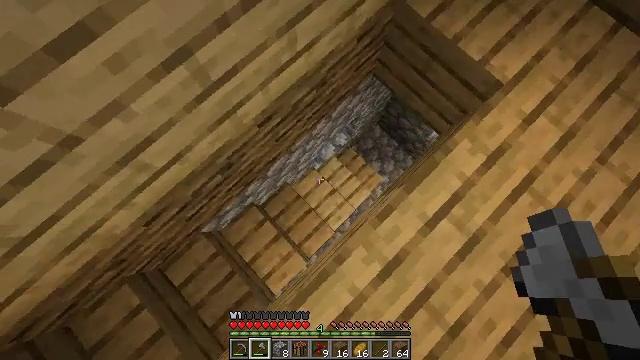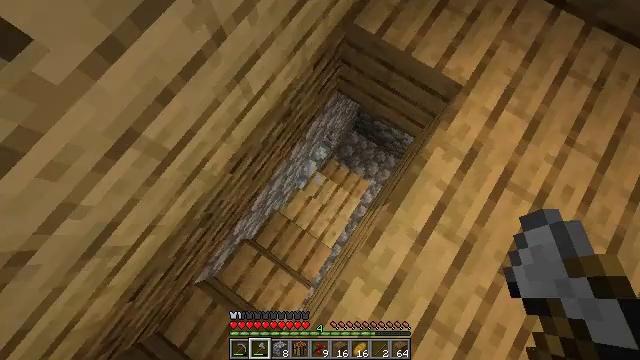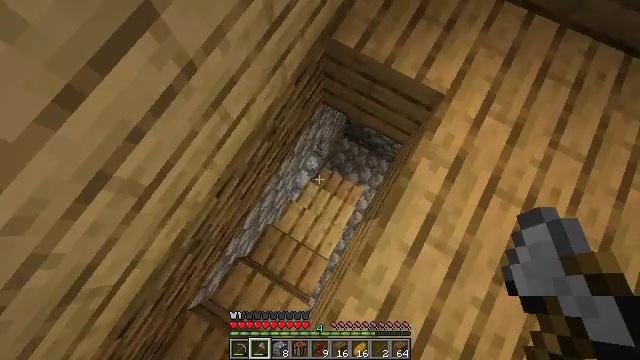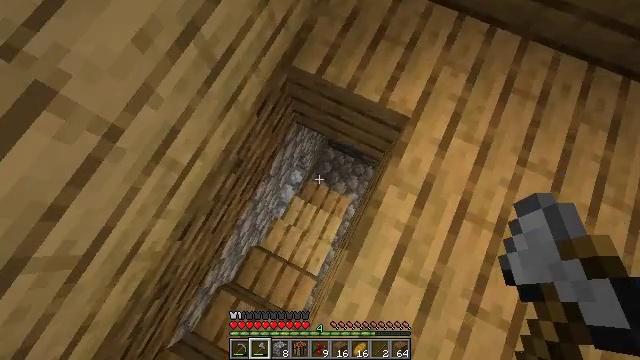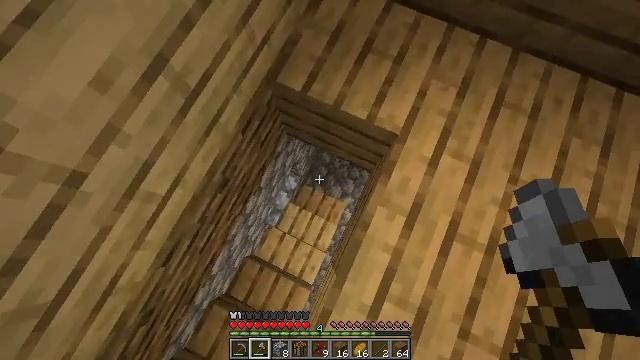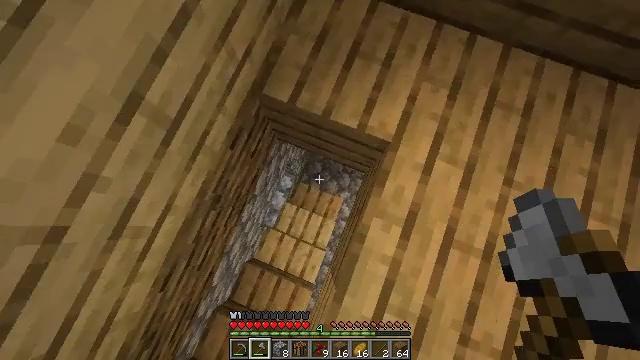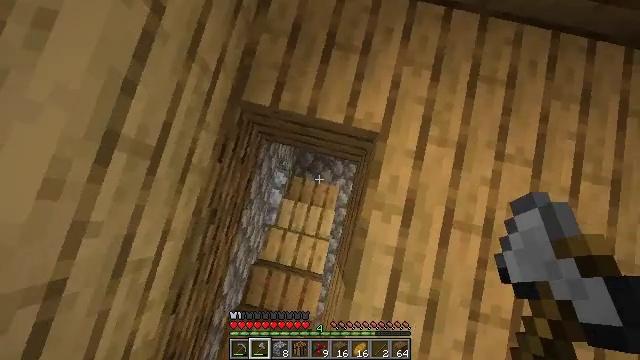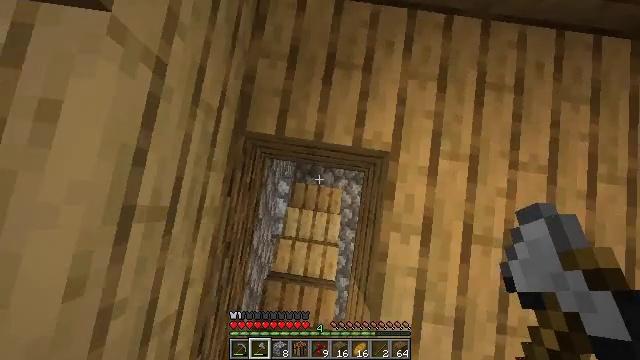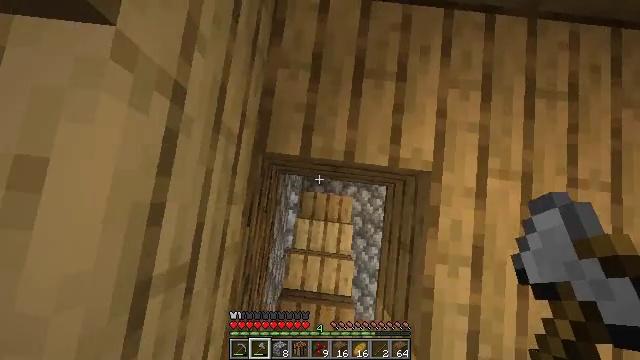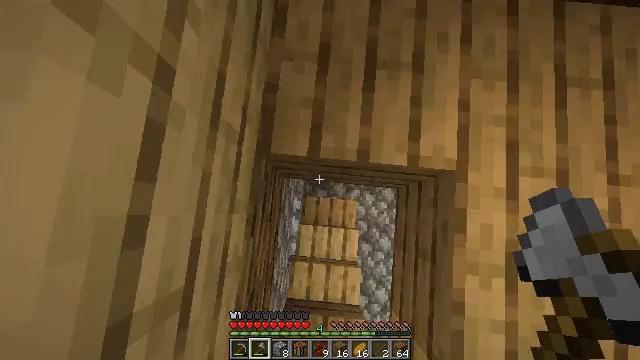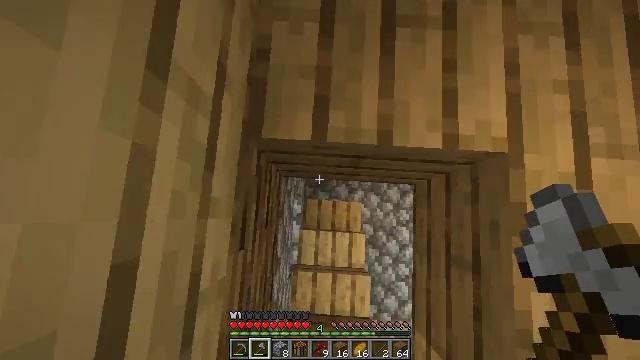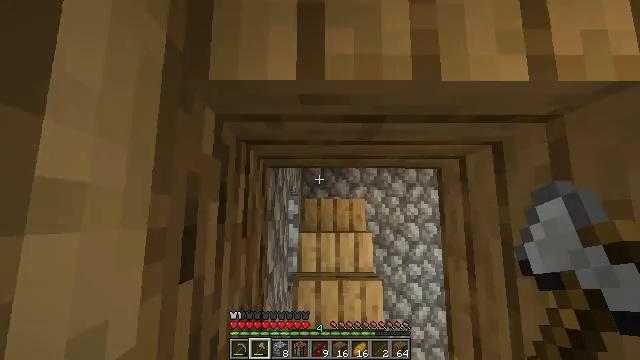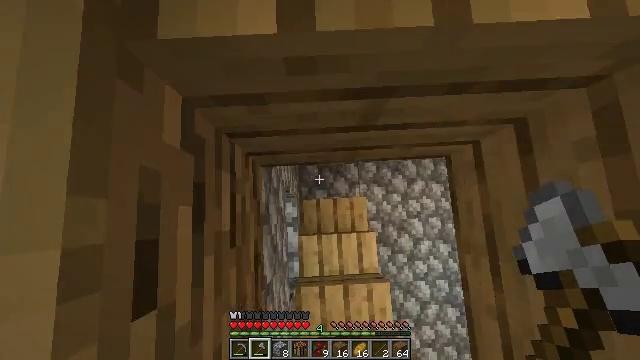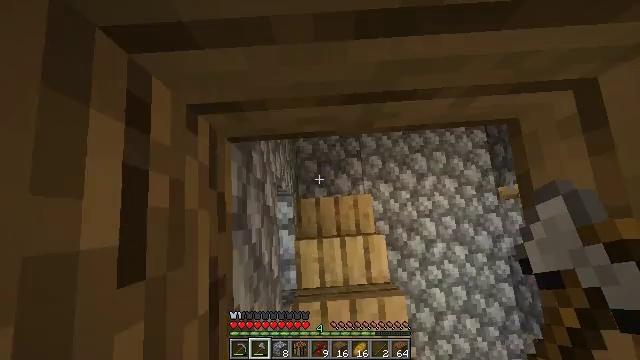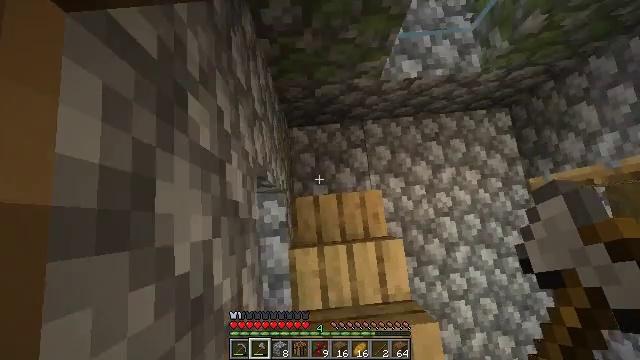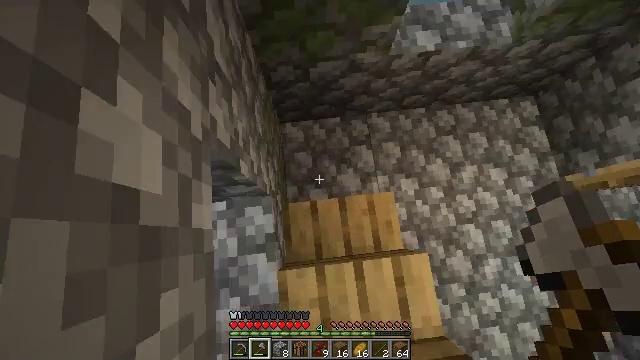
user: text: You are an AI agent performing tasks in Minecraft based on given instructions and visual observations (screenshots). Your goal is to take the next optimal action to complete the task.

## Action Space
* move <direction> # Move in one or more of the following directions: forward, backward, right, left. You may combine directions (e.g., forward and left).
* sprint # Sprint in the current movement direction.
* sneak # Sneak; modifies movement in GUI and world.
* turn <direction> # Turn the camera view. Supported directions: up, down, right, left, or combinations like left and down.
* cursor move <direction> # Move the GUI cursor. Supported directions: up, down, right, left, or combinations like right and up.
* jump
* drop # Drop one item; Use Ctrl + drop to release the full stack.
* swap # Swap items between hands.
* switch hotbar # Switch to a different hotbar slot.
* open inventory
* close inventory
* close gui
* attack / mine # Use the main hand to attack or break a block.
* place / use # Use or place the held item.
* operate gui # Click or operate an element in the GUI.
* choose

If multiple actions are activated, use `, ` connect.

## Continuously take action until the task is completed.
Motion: motion action
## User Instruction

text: Collect a hay block for crafting.
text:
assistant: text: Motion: move forward and move right, turn right and up
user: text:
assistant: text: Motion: move forward and move right, turn right and up
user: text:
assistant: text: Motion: move forward and move right, turn right
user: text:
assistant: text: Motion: move forward, turn right
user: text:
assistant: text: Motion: move forward, turn right and down
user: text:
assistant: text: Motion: move forward and move left, turn right and down
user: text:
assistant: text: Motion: move forward and move left, turn right and down
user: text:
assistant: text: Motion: move forward and move left, turn right
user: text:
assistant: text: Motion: move forward and move left, turn right
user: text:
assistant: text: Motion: move forward and move left, turn right
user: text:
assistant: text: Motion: move forward and move left, turn right
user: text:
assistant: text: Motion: move left, turn right
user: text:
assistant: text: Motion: move back and move left
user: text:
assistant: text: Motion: move back and move left, turn right
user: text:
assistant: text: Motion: move back and move right, turn right and up
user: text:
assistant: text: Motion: move back and move right, turn right and up
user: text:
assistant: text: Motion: move right, turn right and up
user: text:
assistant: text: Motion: move forward and move right, turn right and up
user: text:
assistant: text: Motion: move forward and move right, turn right and up
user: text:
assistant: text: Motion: move forward, turn right and up
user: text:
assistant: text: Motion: move forward, turn right and up
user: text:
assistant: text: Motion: move forward, turn right and up
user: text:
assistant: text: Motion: move forward, turn right and up
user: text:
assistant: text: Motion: move forward, turn right and up
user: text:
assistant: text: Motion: move forward and move right, turn right
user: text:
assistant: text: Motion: move forward and move right, turn right and up
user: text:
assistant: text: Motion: move forward and move right
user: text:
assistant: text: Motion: move forward and move right
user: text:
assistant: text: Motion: move forward and move right
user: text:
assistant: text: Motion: move forward and move right